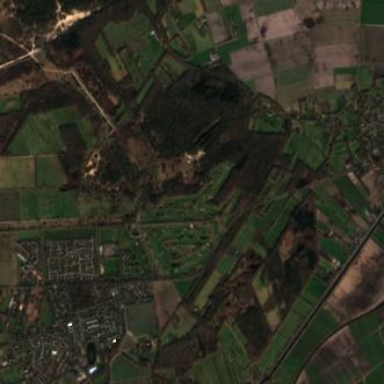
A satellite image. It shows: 18-hole golf course.